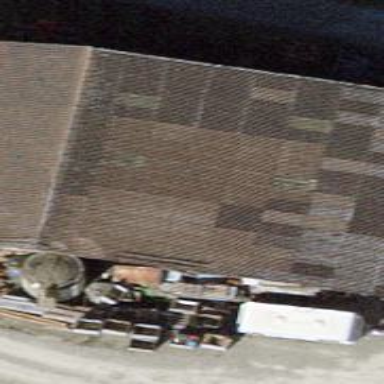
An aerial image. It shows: Warehouse with gabled roof.